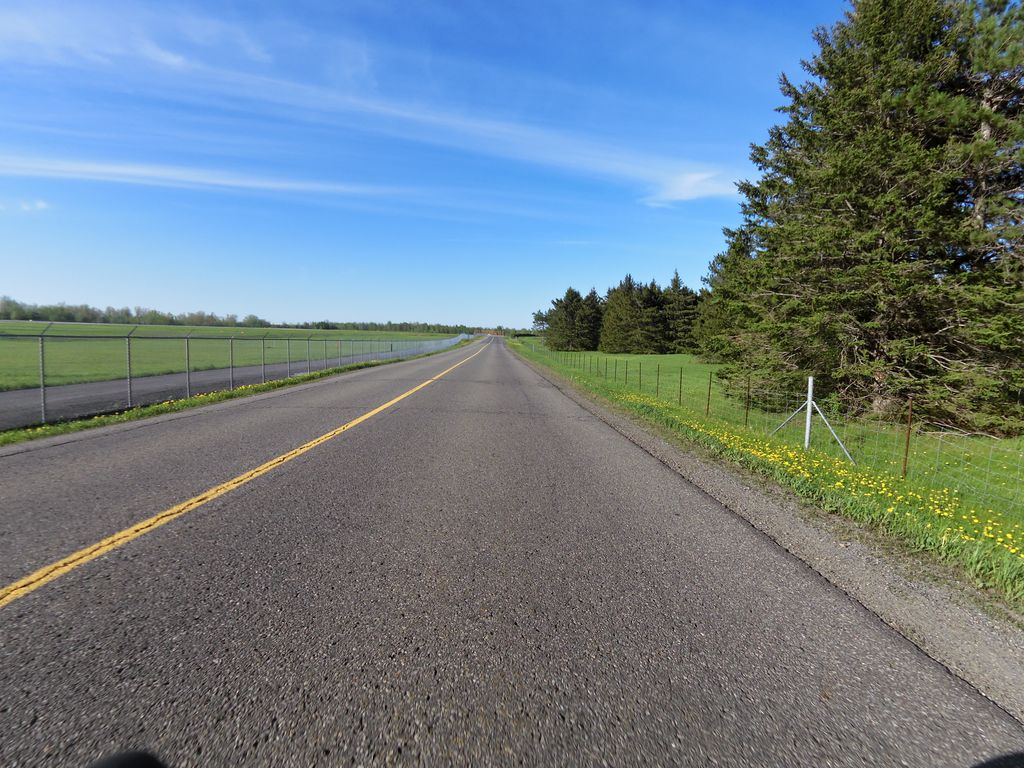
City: ottawa-gatineau